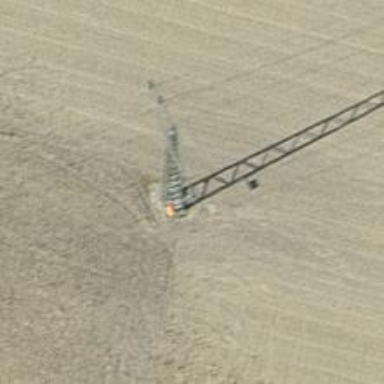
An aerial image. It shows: Pole with roof cover.